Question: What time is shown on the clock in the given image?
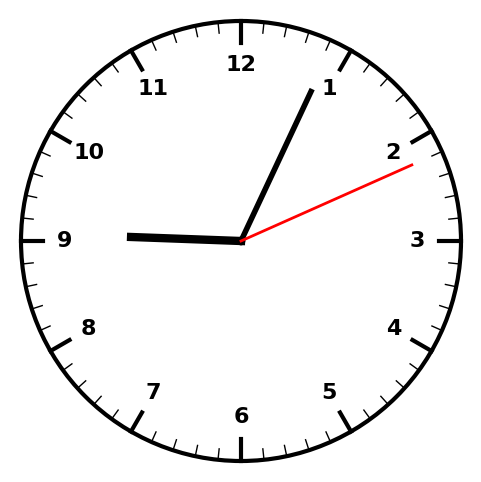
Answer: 09:04:11